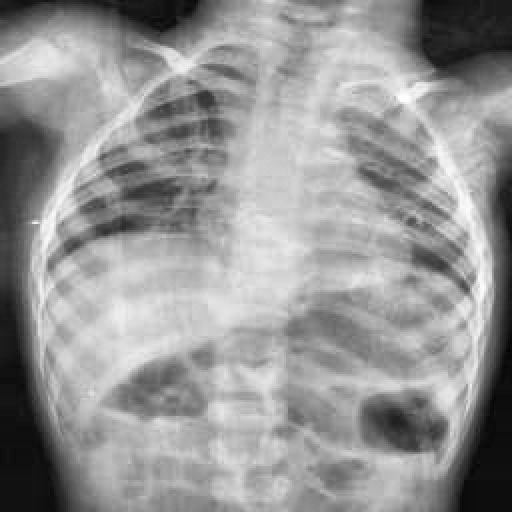
Finding: TUBERCULOSIS